Question: How can i get my accessToken, if i use the link:
'''
https://www.facebook.com/login.php?skip_api_login=1&api_key=MY_APP_TOKEN&signed_next=1&next=https://www.facebook.com/dialog/oauth?redirect_uri=http%253A%252F%252Fwww.facebook.com%252Fconnect%252Flogin_success.html&scope=read_stream%252Coffline_access&type=user_agent&client_id=389735501155841&ret=login&cancel_uri=http://www.facebook.com/connect/login_success.html?error=access_denied&error_code=200&error_description=Permissions%2berror&error_reason=user_denied#_=_&display=page
'''
I want to get the token in Java.
//EDIT:
'''
String GraphURL1 = "https://www.facebook.com/dialog/oauth?client_id=APPTOKEN&redirect_uri=https%3A%2F%2Fwww.facebook.com%2Fconnect%2Flogin_success.html&response_type=token&display=popup&scope=user_about_me%2Cread_stream%2C%20share_item";
URL newURL = new URL(GraphURL1);
HttpsURLConnection https = (HttpsURLConnection)newURL.openConnection();
https.setRequestMethod("HEAD");
https.setUseCaches(false);
'''
//EDIT: i have save the token.txt file. the code is like this:
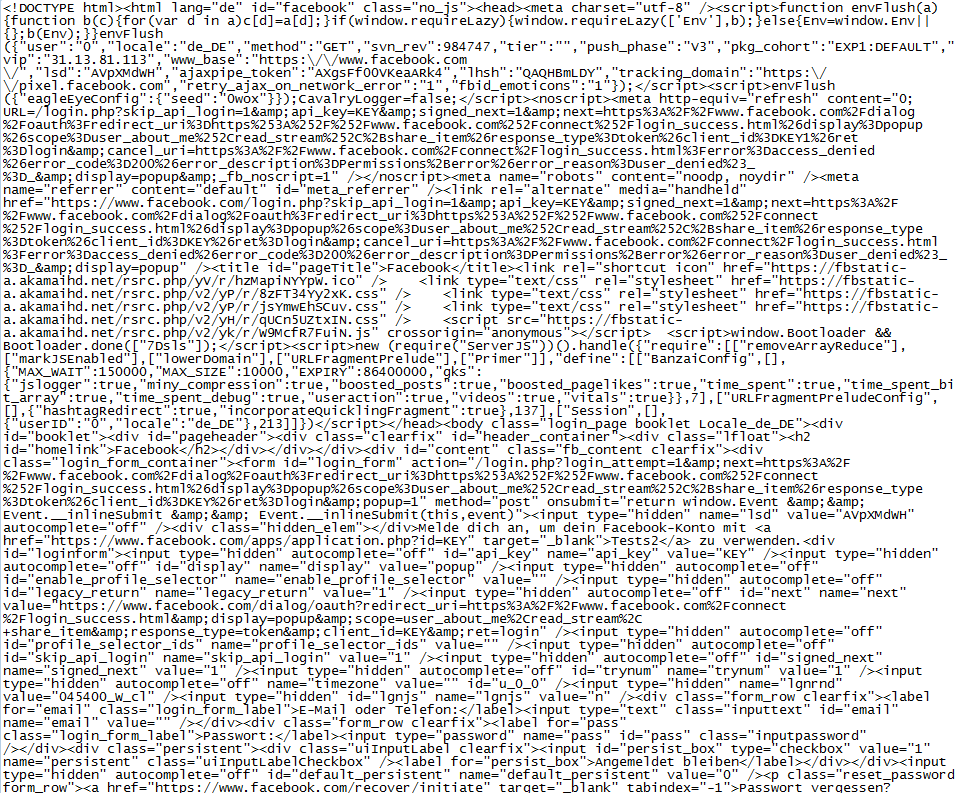
Answer: Use following code. It will return you a map of all the query parameters
'''
URL newURL = new URL(GraphURL1);
HttpsURLConnection https = (HttpsURLConnection) newURL.openConnection();
https.setRequestMethod("HEAD");
https.setUseCaches(false);
String query = newURL.getQuery();
'''
Use following code. It will return you a map of all the query parameters
'''
Map<String, String> queryMap = getQueryMap(query );
'''
Method to get query Map
'''
public static Map<String, String> getQueryMap(String query )
{
String[] params = query.split("&");
Map<String, String> map = new HashMap<String, String>();
for (String param : params)
{
String name = param.split("=")[0];
String value = param.split("=")[1];
map.put(name, value);
}
return map;
}
'''
following method will write your token into a file, you just need to pass the token
'''
public void writeTokenIntoFile(String token)
{
try{
File file =new File("c://token.txt");
//if file doesnt exists, then create it
if(!file.exists()){
file.createNewFile();
}
//true = append file
FileWriter fileWritter = new FileWriter(file.getName(),true);
BufferedWriter bufferWritter = new BufferedWriter(fileWritter);
bufferWritter.write(token);
bufferWritter.close();
System.out.println("Done");
}catch(IOException e){
e.printStackTrace();
}
}
'''